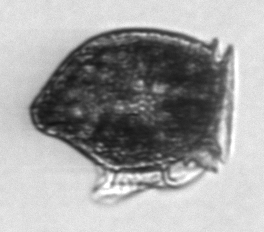
Label: Dinophysis_norvegica